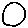
Label: circle